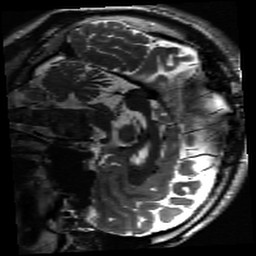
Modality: inplaneT2
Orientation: sagittal